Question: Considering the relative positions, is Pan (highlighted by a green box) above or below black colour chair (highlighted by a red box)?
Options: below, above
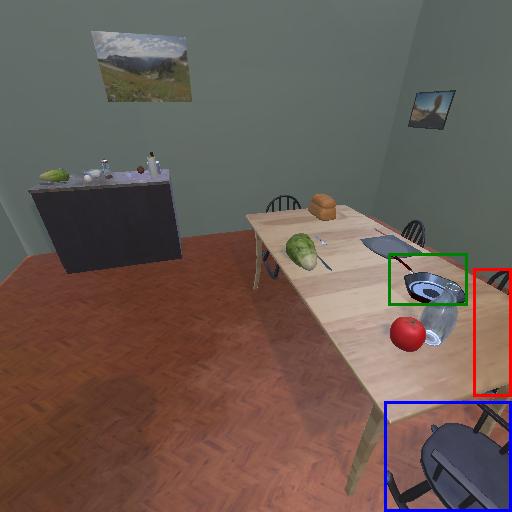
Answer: below